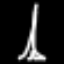
Label: The Eiffel Tower